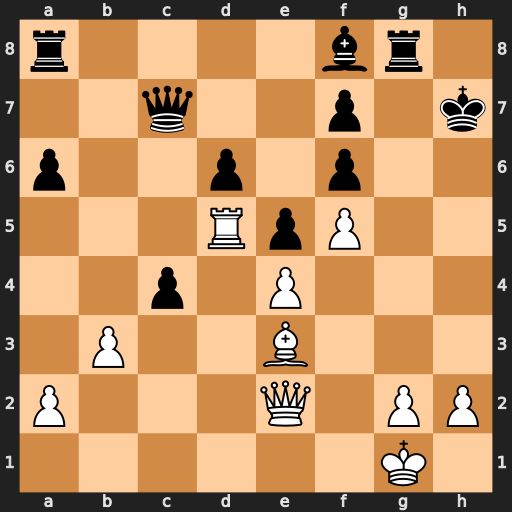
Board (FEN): r4br1/2q2p1k/p2p1p2/3RpP2/2p1P3/1P2B3/P3Q1PP/6K1
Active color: w
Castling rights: -
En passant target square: -
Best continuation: Qh5+ Bh6 Qxh6#